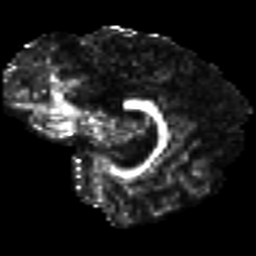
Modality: FA
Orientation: sagittal
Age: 40
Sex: female
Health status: healthy
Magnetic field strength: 3 T
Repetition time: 9 s
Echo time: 0.093 s